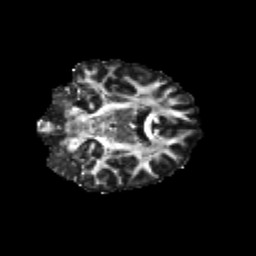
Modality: FA
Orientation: coronal
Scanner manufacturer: siemens
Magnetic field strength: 3 T
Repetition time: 9.2 s
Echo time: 0.084 s